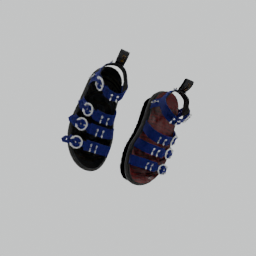
Label: people